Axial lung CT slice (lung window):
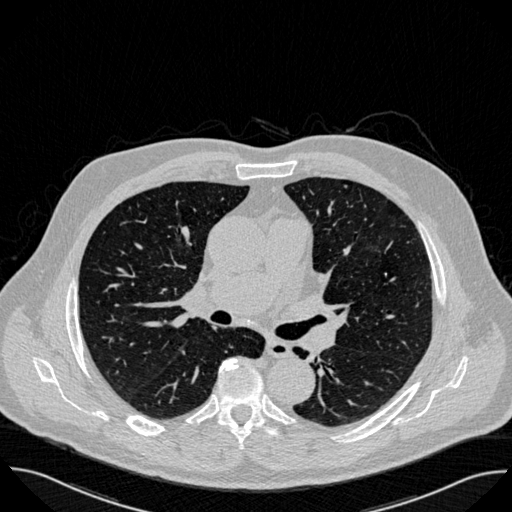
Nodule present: yes
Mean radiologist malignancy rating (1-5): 2